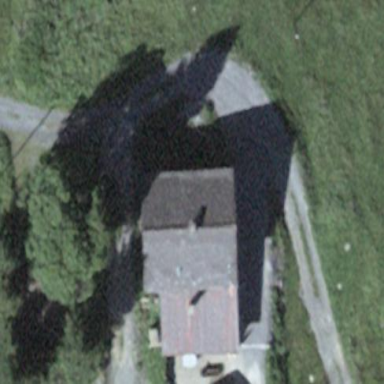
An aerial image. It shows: Building with tiled roof.